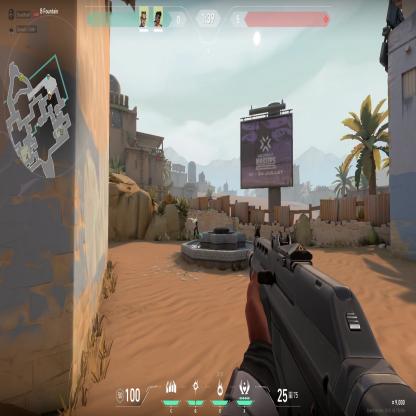
Label: teammate